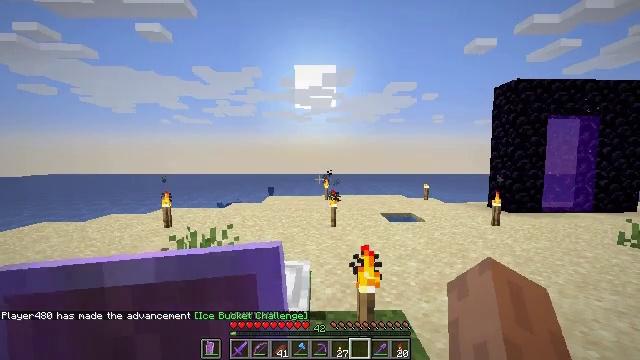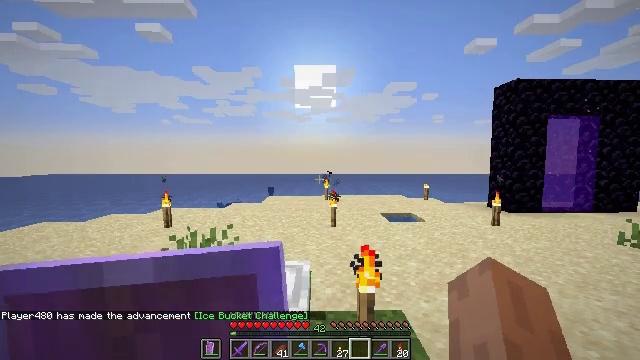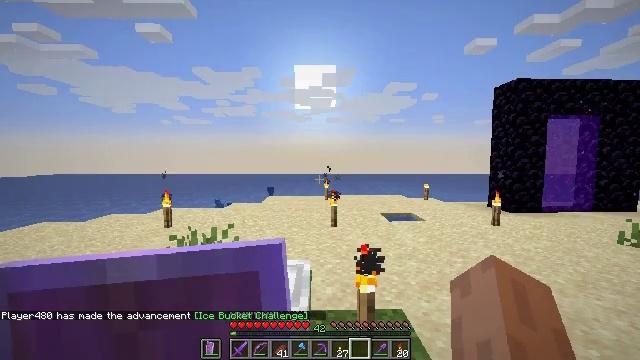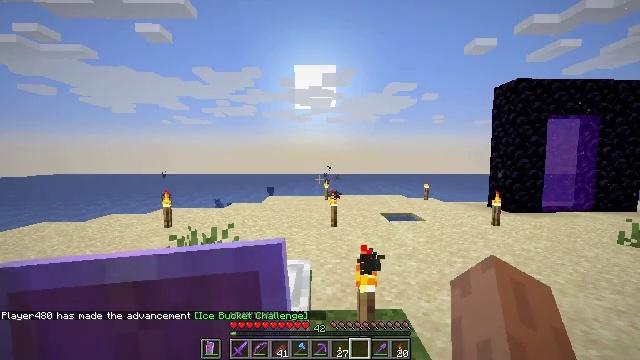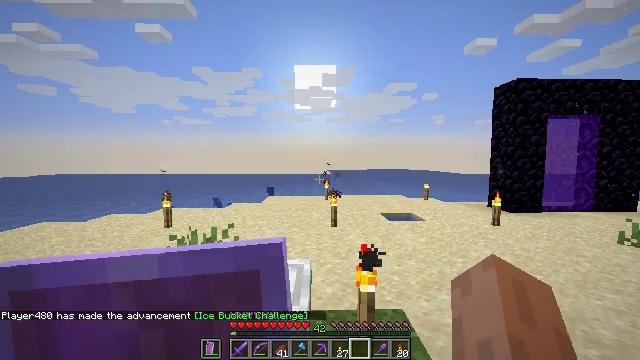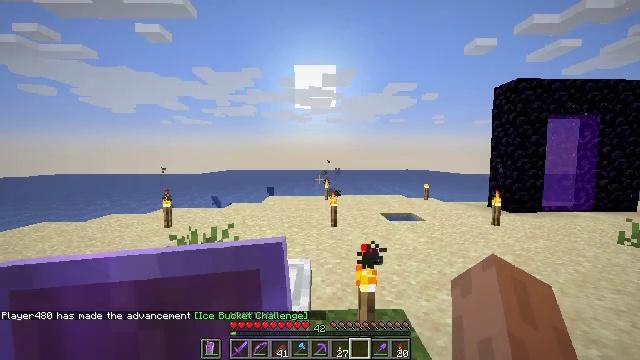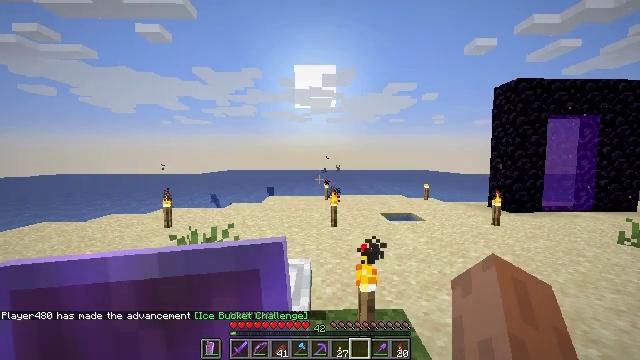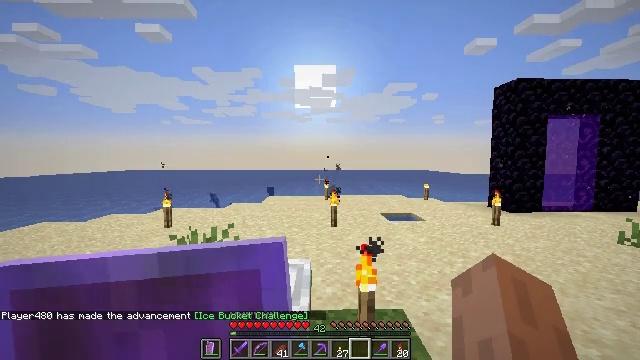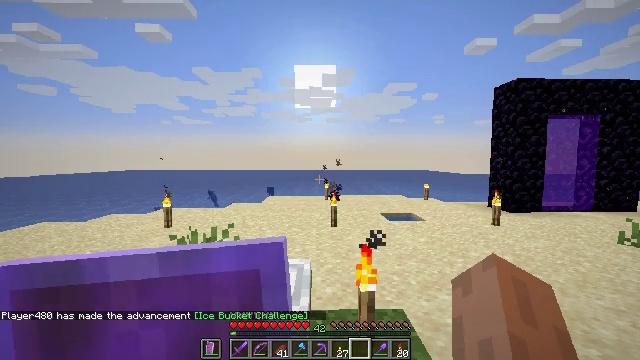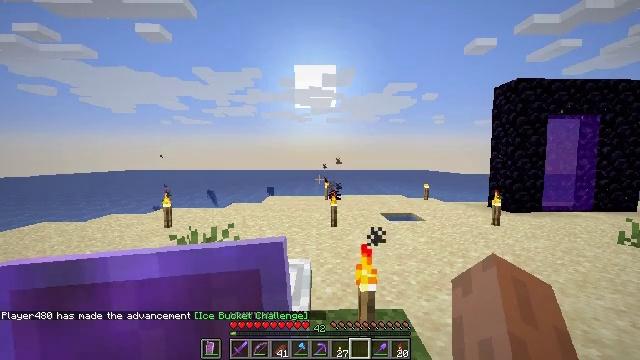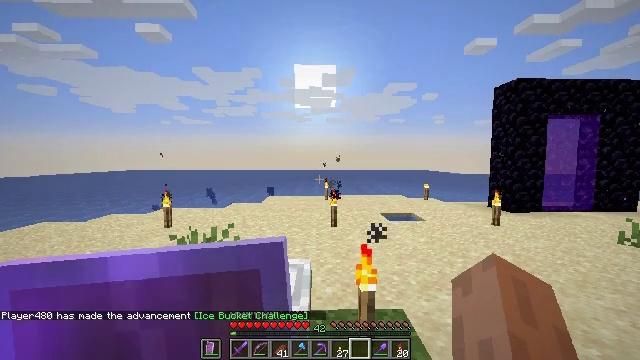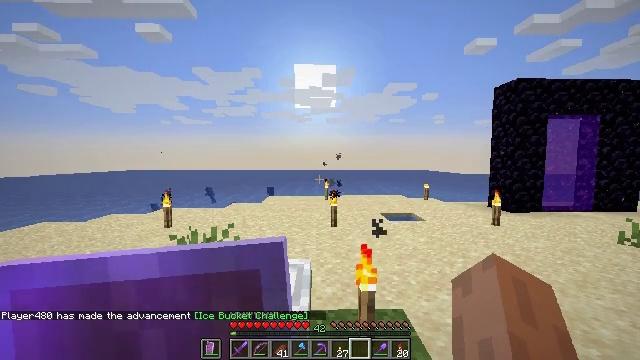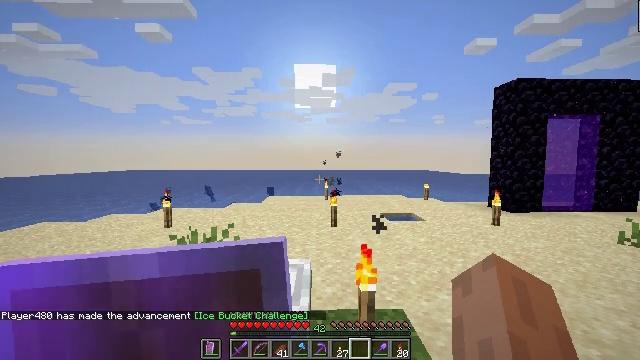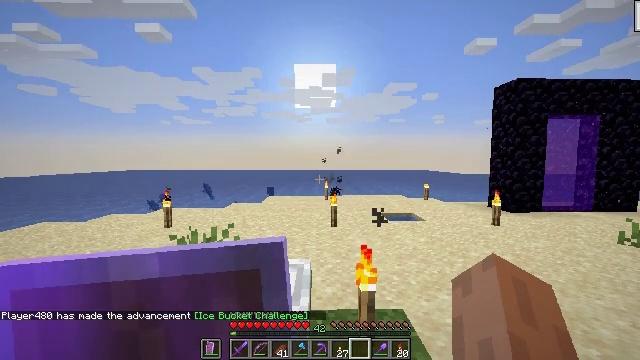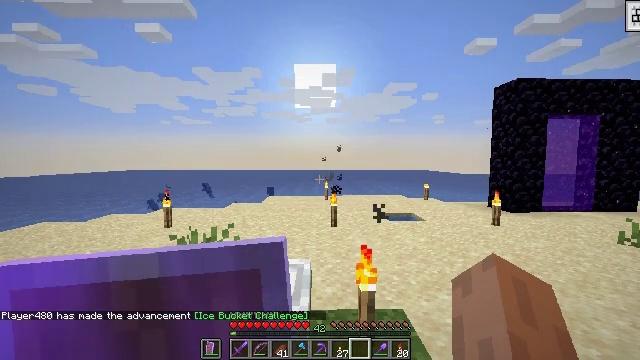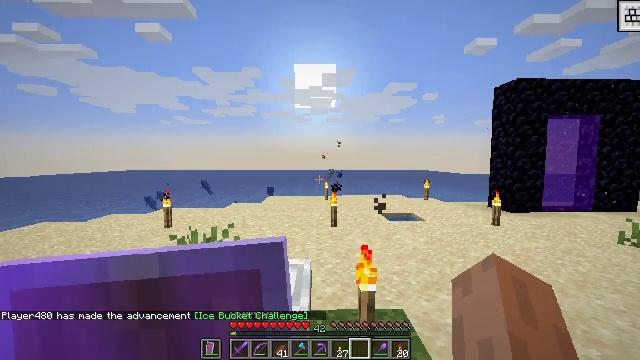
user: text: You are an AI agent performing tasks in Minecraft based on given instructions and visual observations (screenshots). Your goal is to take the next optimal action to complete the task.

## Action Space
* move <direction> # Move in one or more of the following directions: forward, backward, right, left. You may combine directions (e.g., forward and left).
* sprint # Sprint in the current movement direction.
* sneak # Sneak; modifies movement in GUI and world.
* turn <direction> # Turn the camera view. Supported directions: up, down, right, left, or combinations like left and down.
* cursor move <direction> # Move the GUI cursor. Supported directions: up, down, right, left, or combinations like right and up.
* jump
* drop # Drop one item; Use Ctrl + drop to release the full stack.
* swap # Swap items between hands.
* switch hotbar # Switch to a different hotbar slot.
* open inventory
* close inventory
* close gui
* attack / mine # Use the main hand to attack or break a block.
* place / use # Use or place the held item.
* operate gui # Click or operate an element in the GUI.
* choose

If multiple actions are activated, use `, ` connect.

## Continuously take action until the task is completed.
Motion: motion action
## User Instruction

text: Break the obsidian using a diamond or netherite pickaxe.
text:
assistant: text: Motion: no_op
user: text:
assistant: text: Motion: no_op
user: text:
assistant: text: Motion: no_op
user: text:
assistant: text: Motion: no_op
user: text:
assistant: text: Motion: no_op
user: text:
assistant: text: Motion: no_op
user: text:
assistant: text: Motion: no_op
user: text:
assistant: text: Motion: no_op
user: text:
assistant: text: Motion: no_op
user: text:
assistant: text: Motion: no_op
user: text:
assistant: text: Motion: no_op
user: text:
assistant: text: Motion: no_op
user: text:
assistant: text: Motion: no_op
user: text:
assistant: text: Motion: no_op
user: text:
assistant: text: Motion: no_op
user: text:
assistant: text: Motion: no_op
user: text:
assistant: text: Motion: no_op
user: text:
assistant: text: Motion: no_op
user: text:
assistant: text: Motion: no_op
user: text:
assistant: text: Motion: no_op
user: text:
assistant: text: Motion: no_op
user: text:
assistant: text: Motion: no_op
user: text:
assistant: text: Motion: no_op
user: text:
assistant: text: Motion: no_op
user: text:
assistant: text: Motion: no_op
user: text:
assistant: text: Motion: no_op
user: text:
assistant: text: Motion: no_op
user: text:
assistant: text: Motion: no_op
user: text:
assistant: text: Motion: no_op
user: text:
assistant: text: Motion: no_op